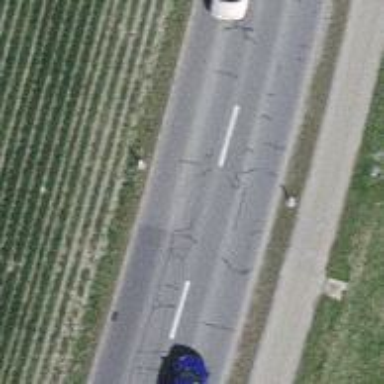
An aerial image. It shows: Primary highway with cycle track on the left side.